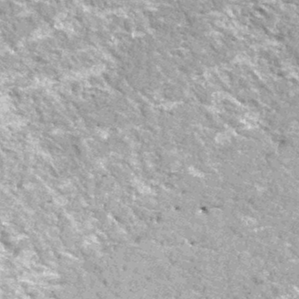
Label: frost